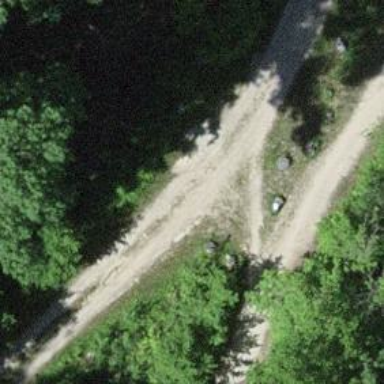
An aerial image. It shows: Path.